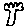
Label: tree